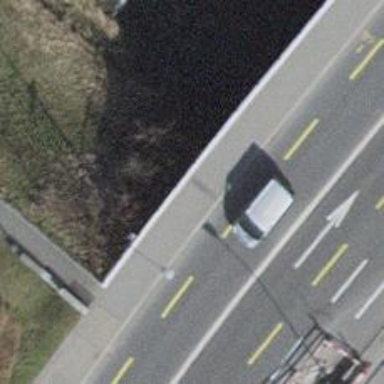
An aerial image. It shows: Footway road made of asphalt leading to bridge.